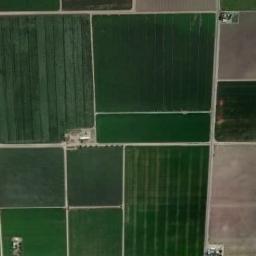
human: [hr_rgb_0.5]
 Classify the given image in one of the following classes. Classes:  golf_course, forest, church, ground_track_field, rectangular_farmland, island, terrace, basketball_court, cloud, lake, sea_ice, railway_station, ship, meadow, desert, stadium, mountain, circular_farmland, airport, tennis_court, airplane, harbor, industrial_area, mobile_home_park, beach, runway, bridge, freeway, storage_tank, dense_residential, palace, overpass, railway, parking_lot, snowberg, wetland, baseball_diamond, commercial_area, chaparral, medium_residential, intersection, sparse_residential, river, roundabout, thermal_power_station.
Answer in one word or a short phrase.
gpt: rectangular_farmland